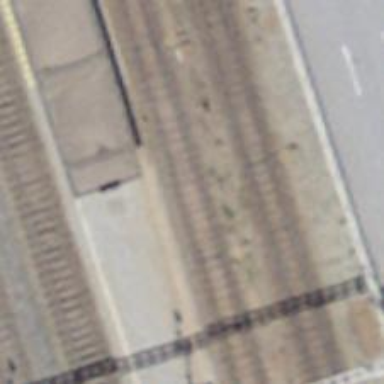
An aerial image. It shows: Railway switch.